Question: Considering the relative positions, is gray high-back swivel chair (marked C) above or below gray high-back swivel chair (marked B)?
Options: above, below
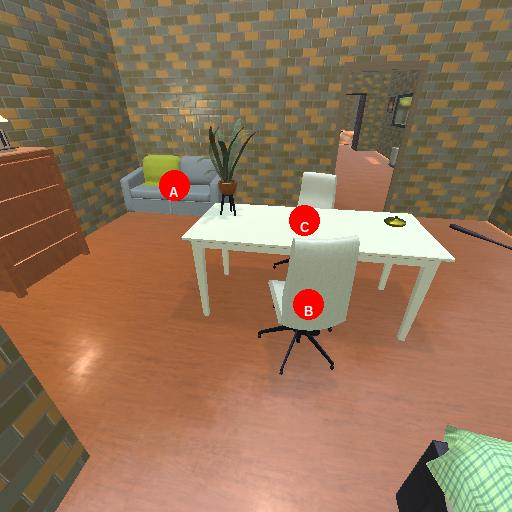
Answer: above